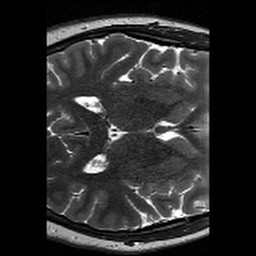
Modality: T2w
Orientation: axial
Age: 35
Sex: female
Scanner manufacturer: siemens
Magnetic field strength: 3 T
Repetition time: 13.15 s
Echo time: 0.082 s